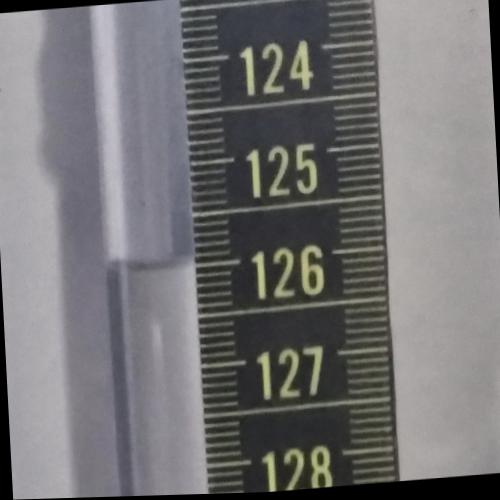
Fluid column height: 126.0 cm